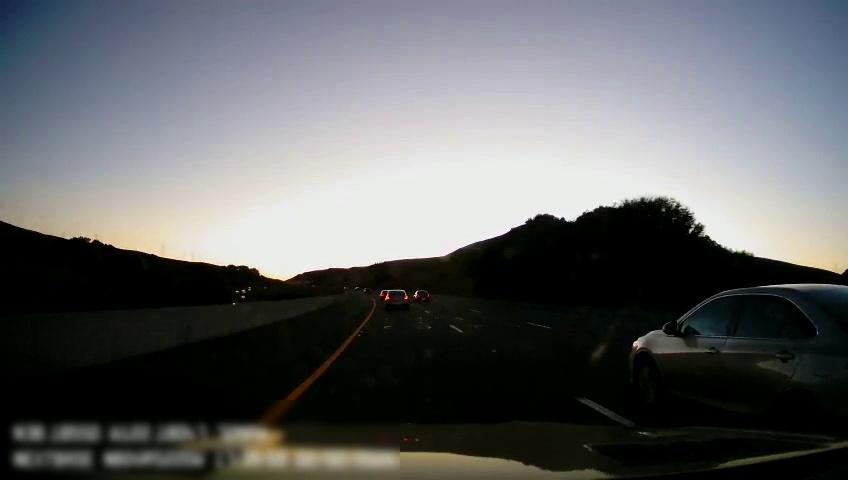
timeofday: Day
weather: Sunny
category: Drivable Space
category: Vehicles | Car
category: Vehicles | Car
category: Vehicles | Car
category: Vehicles | Car
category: Lanes | Alternate Lane
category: Lanes | Current Lane
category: Lanes | Current Lane
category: Lanes | Alternate Lane
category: Lanes | Alternate Lane